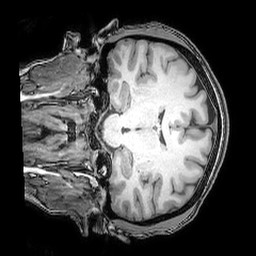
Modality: T1w
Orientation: coronal
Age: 36
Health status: ill
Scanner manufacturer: philips
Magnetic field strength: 3 T
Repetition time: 0.007 s
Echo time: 0.0035 s